Aerial crown-view tile of a tropical tree (Barro Colorado Island, Panama), acquired 20250217:
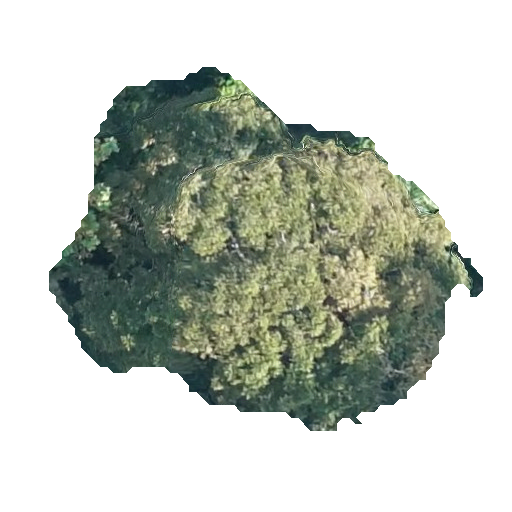
Species: Dipteryx oleifera
GBIF accepted scientific name: Dipteryx oleifera
Crown area: 149.302 m²